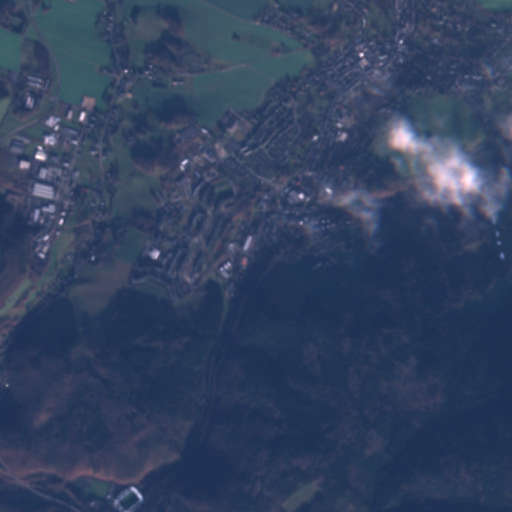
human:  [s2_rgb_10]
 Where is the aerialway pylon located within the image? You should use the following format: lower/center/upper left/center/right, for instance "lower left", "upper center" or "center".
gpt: The aerialway pylon is located in the center right of the image.
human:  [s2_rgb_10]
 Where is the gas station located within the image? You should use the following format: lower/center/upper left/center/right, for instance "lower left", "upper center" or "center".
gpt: The gas station is located in the center of the image.
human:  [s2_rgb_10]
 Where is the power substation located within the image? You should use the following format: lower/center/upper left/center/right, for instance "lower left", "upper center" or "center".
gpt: The power substation is located in the upper center of the image.
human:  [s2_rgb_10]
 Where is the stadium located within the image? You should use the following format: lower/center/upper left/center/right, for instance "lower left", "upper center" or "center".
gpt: The stadium is located in the lower left of the image.
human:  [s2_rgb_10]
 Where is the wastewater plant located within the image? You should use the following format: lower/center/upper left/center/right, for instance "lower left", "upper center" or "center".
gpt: The wastewater plant is located in the lower left of the image.
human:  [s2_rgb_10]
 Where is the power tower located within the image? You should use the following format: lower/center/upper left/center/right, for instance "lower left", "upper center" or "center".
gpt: There is no power tower in the image.